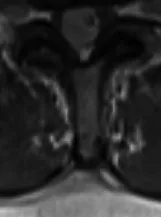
MRI spine, selected images. Axial T1 postcontrast. Images demonstrate T1-isointense, T2-hyperintense intradural and extramedullary lesion centered on the filum terminale which enhances avidly following contrast administration. Radiological appearances are compatible with a myxopapillary ependymoma.
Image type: radiology (mri)